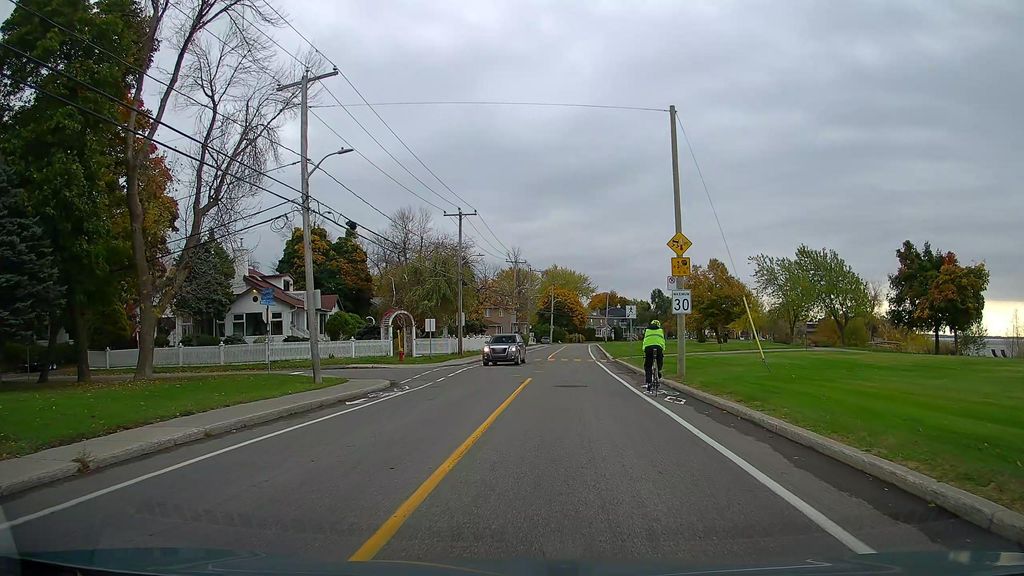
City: montreal